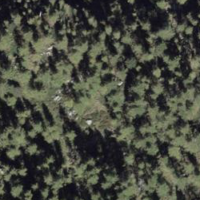
EUNIS habitat code: 44
Species observed at this site:
Rhododendron ferrugineum